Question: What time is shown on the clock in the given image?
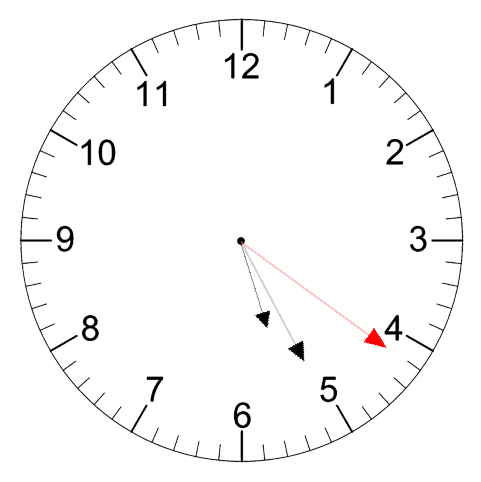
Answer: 05:25:21